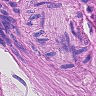
Metastatic tissue present: no